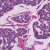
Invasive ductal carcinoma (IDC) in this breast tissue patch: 1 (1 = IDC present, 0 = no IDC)